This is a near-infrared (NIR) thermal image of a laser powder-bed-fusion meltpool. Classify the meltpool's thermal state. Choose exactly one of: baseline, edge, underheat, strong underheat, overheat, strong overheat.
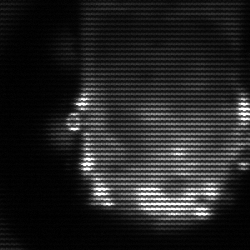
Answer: baseline